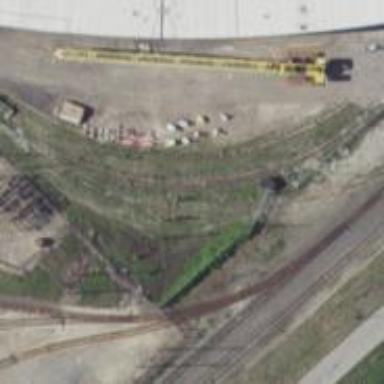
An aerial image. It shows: Disused railway spur line.